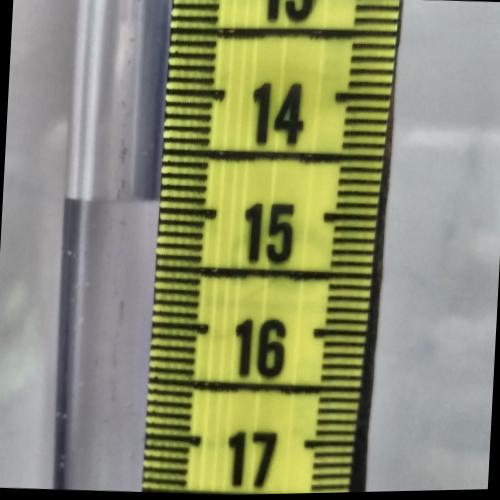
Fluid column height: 14.9 cm